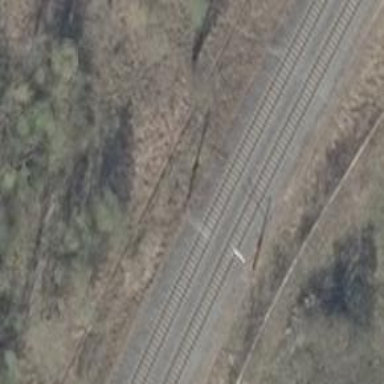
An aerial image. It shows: Railway track with contact lines for electrification.